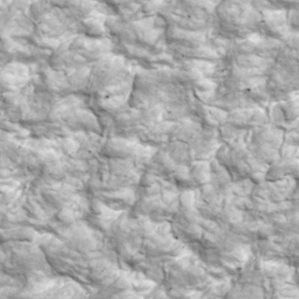
Label: non_frost